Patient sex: F
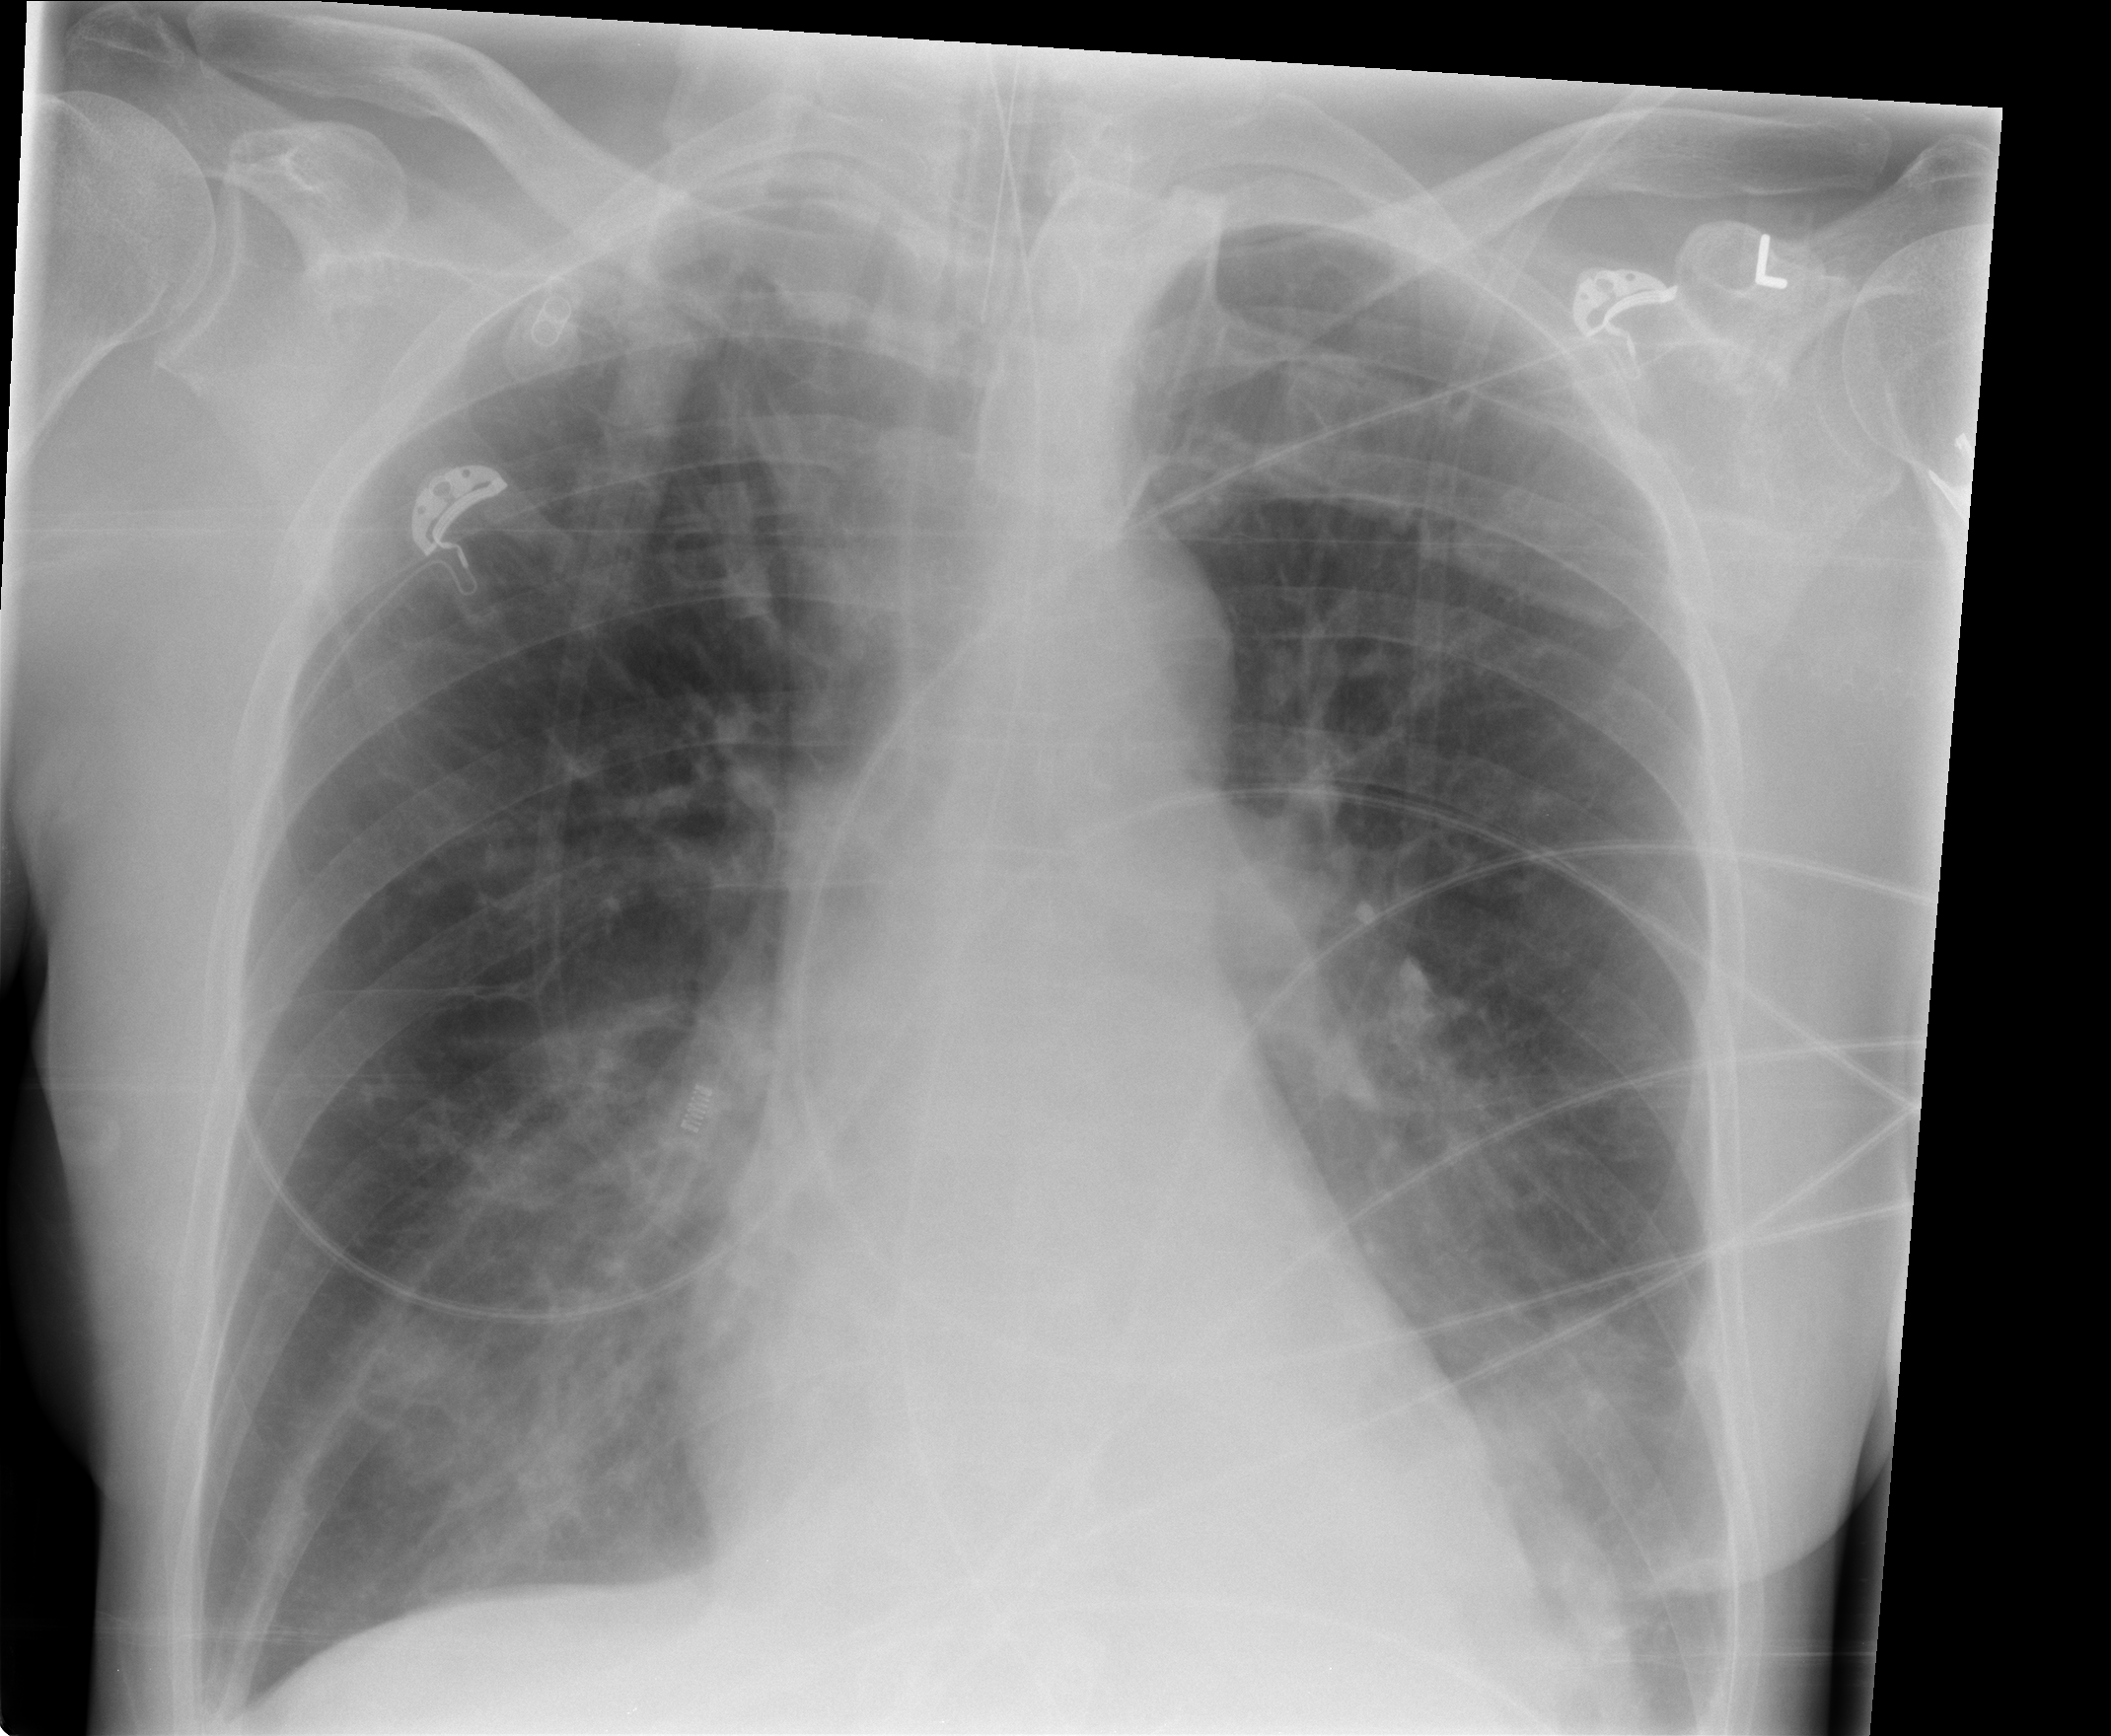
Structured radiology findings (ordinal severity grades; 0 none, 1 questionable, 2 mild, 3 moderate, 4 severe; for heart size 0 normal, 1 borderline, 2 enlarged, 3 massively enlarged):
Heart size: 0
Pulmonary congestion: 0
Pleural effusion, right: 0
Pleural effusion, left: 2
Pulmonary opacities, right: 0
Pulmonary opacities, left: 0
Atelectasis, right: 1
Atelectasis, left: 2